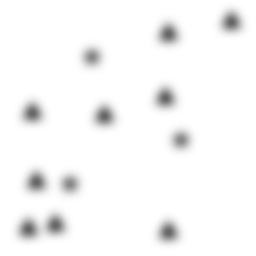
Squares: 0
Triangles: 9
Stars: 3
Total shapes: 12